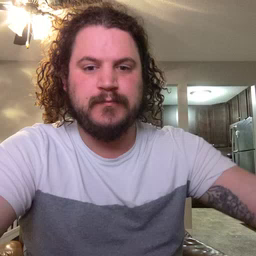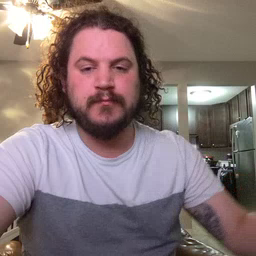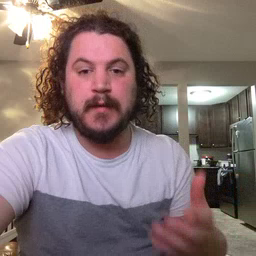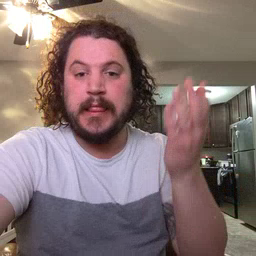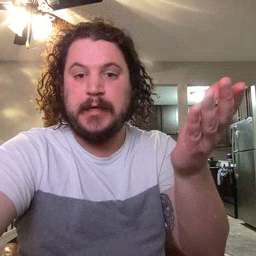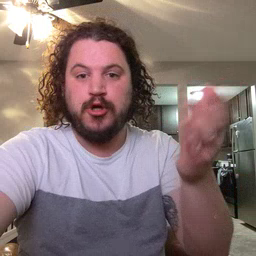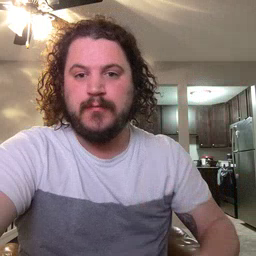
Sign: there